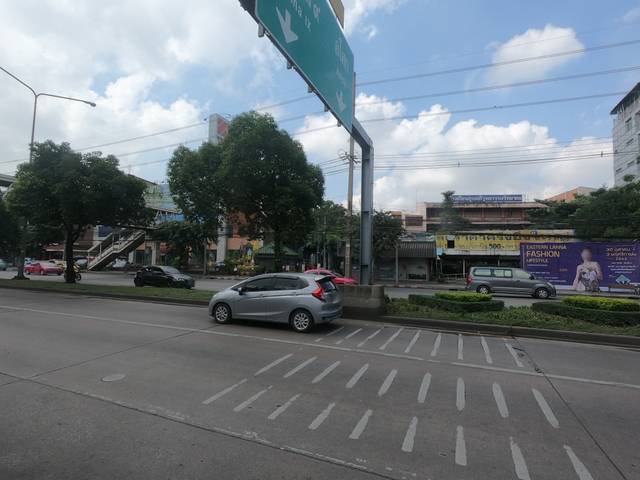
Region: Thailand
Coordinates: 13.782, 100.574